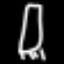
Label: fork